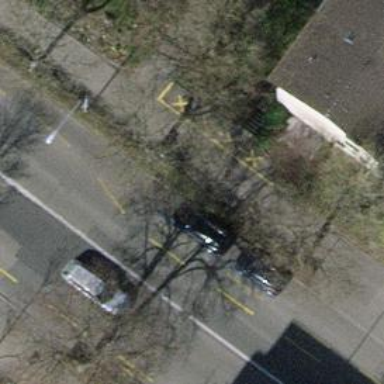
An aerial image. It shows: Avenue of trees.